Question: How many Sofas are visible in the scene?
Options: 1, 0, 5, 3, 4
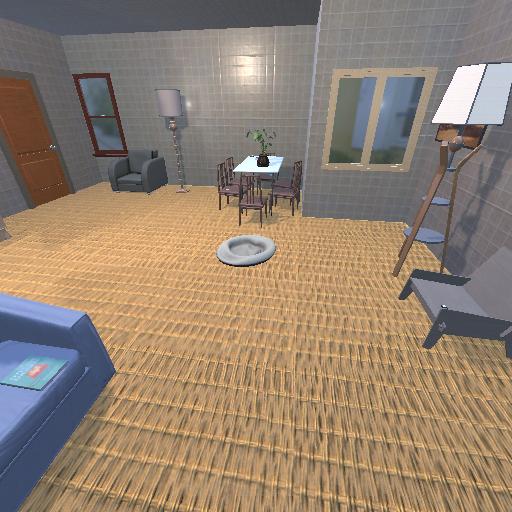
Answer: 1